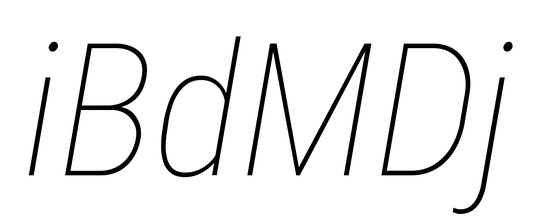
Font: Roboto-Italic_Condensed_Thin_Italic